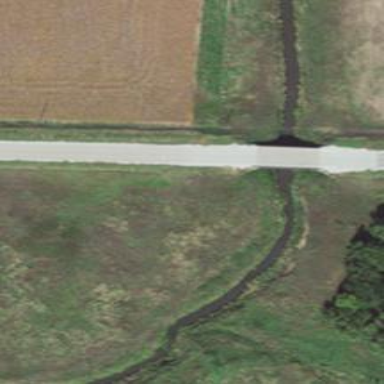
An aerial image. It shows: Secondary road with bridge.